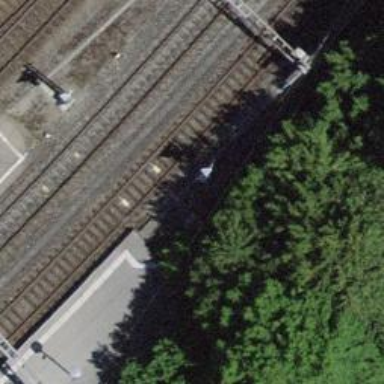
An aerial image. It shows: Railway signal.